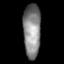
Tissue: prostate
Cell type: T cells
Senescence score: 0.2607
Nuclear area (px): 924
Mean DAPI intensity: 133.867